Interaction volume radius: 10 \u00c5
Interaction volume height: 10 \u00c5
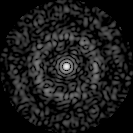
Disorder parameter: 0.841